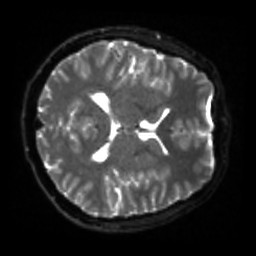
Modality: sbref
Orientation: axial
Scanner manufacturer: siemens
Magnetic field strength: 3 T
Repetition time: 4 s
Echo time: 0.0594 s